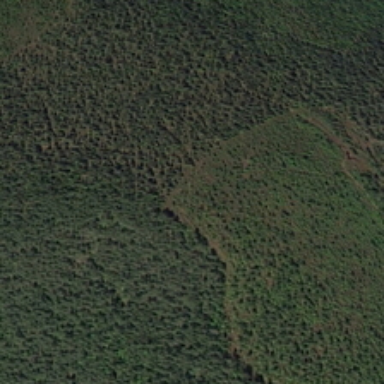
The trees in the track of land are low .